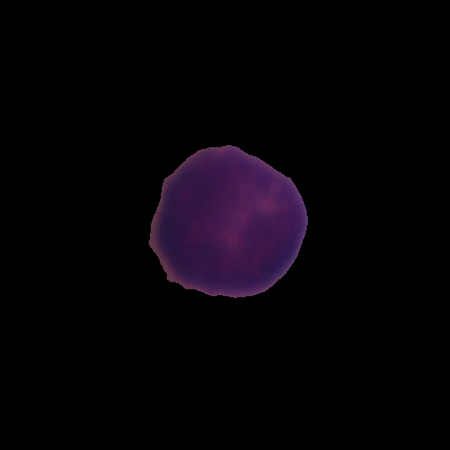
Label: healthy